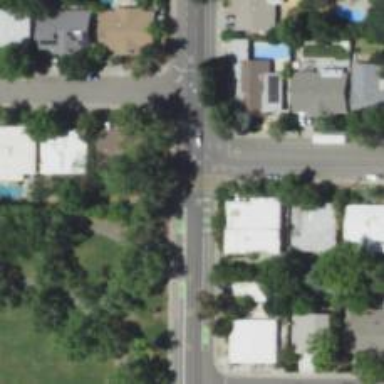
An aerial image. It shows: Stop road.